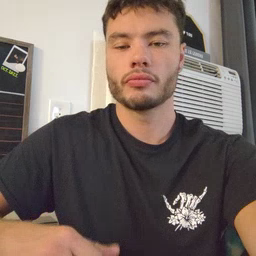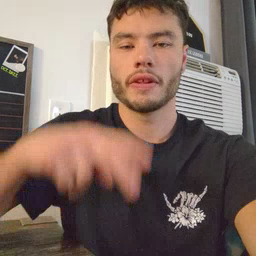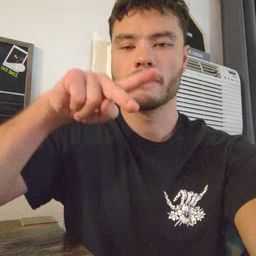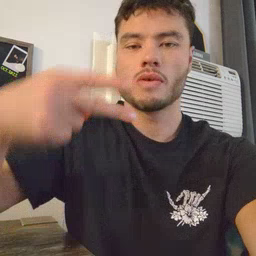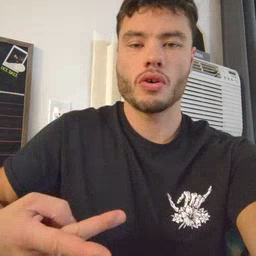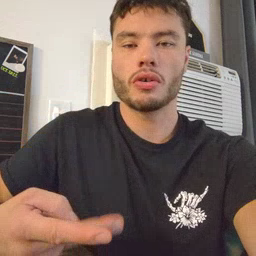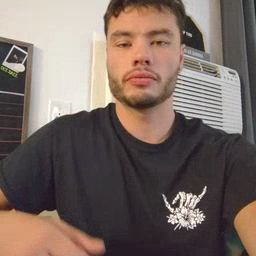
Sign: fall